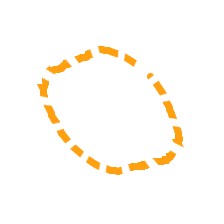
Shape: circle